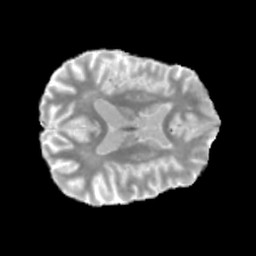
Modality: MD
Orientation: axial
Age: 67
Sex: male
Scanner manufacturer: siemens
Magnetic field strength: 3 T
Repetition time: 3.23 s
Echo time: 0.0892 s